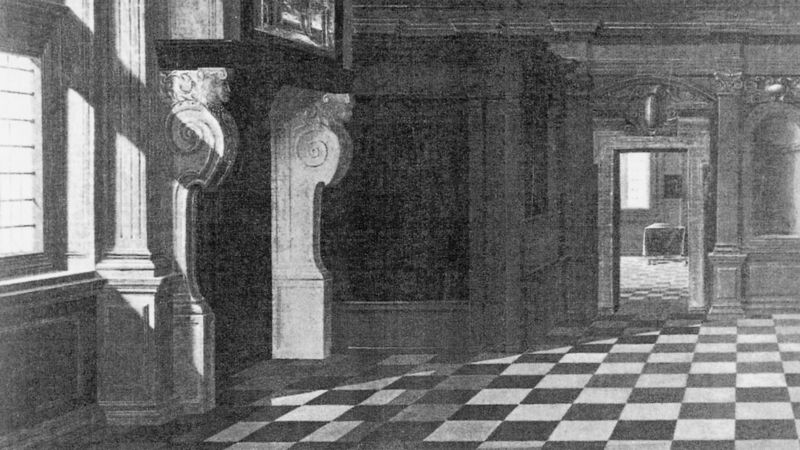
Titel: Innenansicht
Künstler: Pieter Willemsz van der Stock
Institution: Kunsthandel
Schlagwörter: dunkel, schatten, fenster, grau, hell, licht, raum, schwarz, säule, säulen, tisch, tür, weiss, zeichnung, zimmer, blick, haus, schachbrett, schachbrettmuster, wand, bild, boden, innen, kamin, ofen, ecke, bogen, perspektive, saal, durchgang, lichteinfall, halle, eingang, nische, maske, zentralperspektive, schwarz weiß, fliesen, schach, kachel, kacheln, fleisen, portal, sims, voluten, schnecke, schnecken, rennaissance, alkoven, bleiverglasung